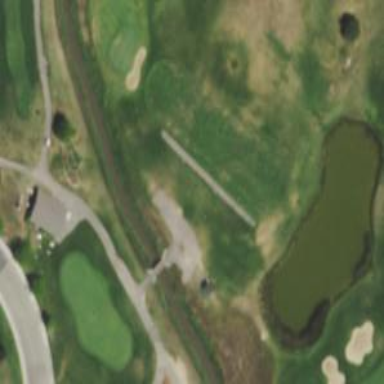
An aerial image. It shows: Golf course surrounded by greenery.